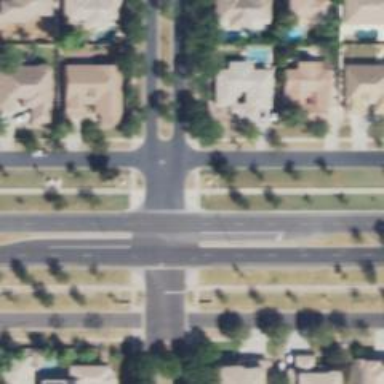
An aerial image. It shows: Road with stop sign.